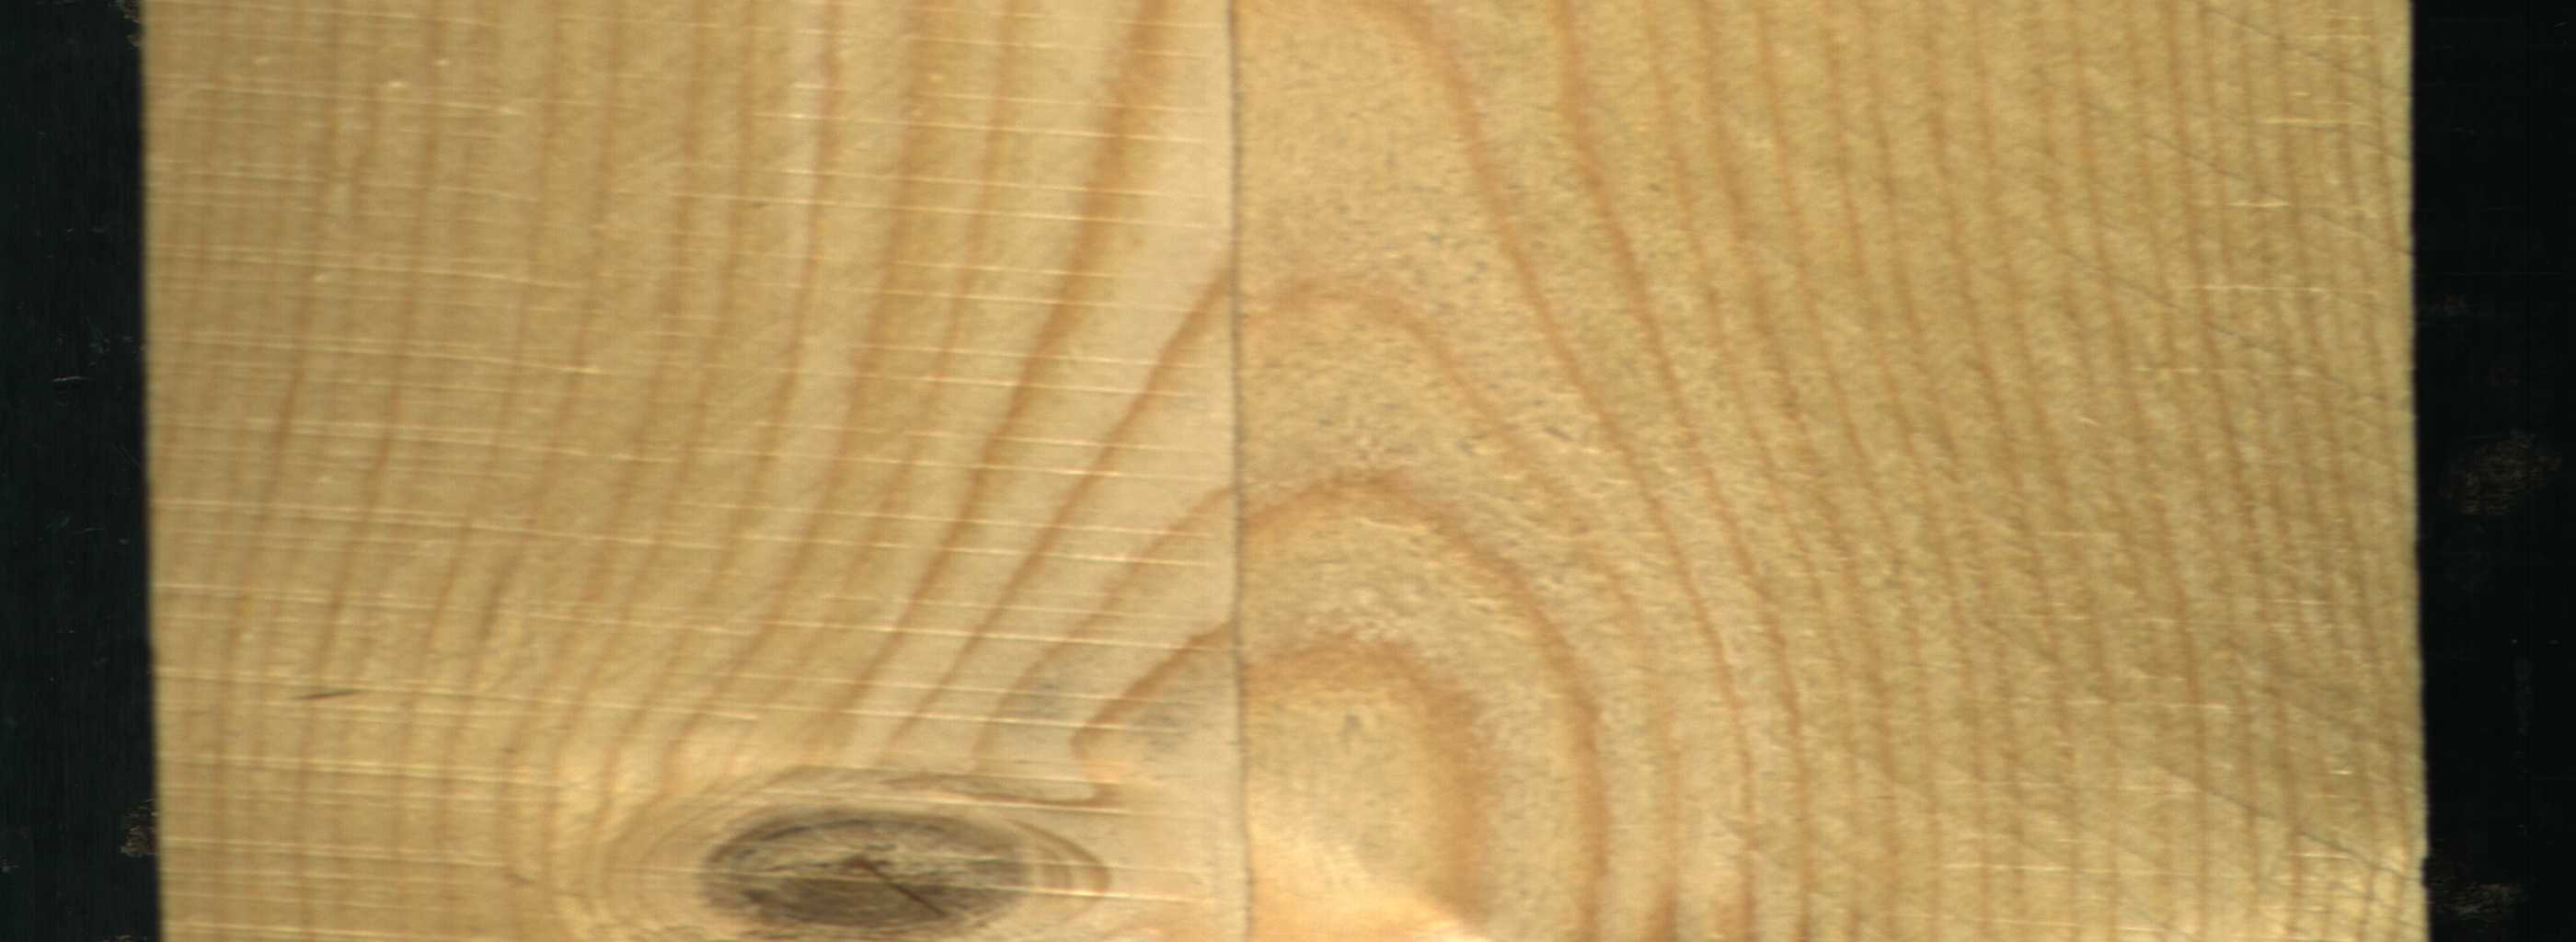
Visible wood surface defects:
Live_Knot